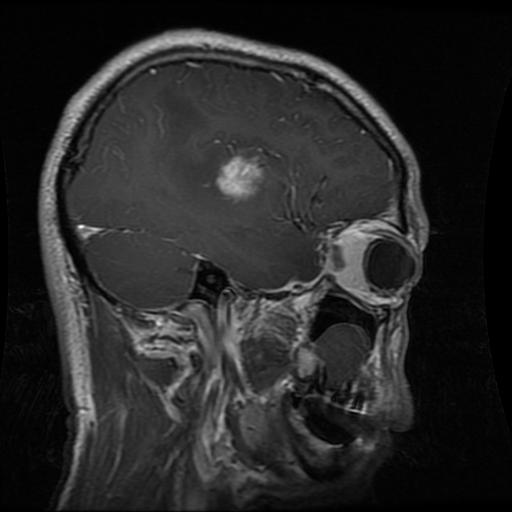
Label: glioma